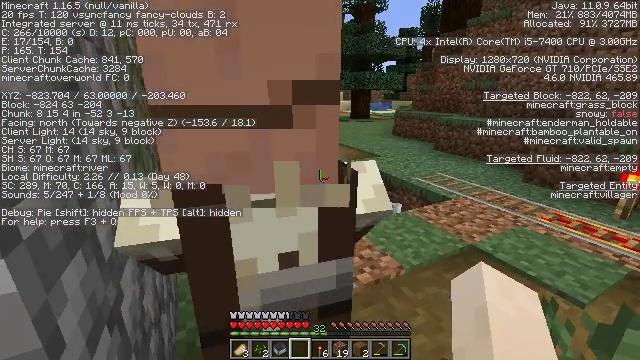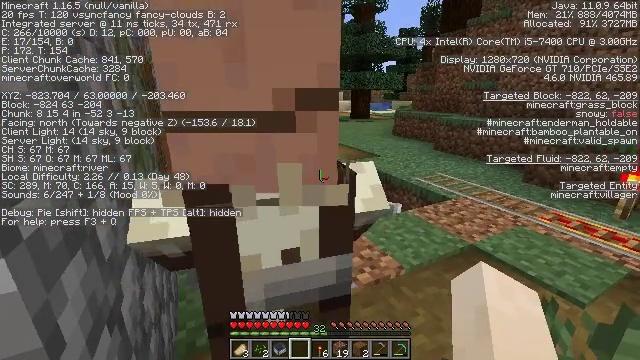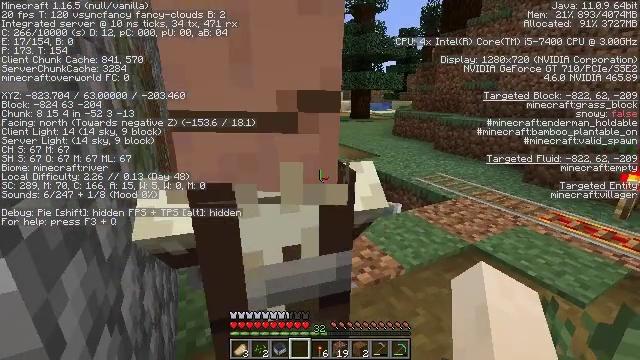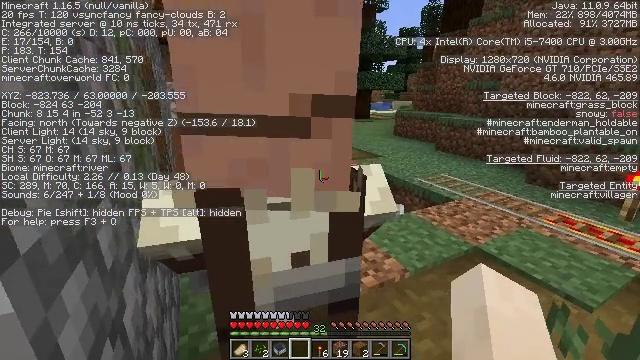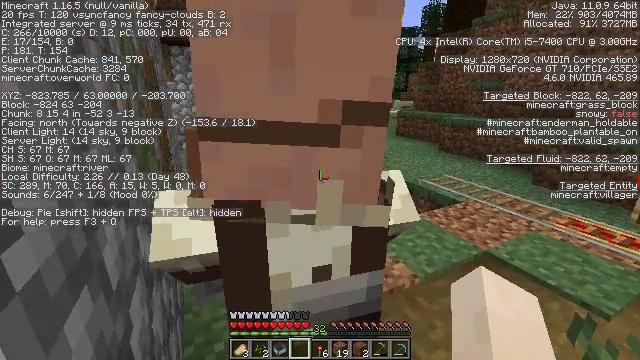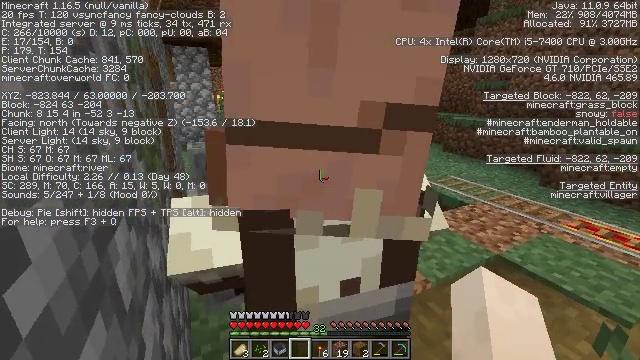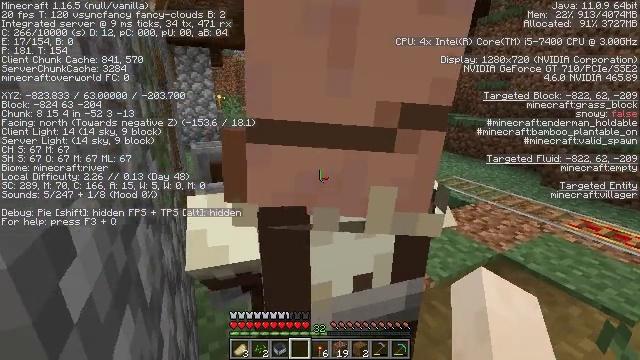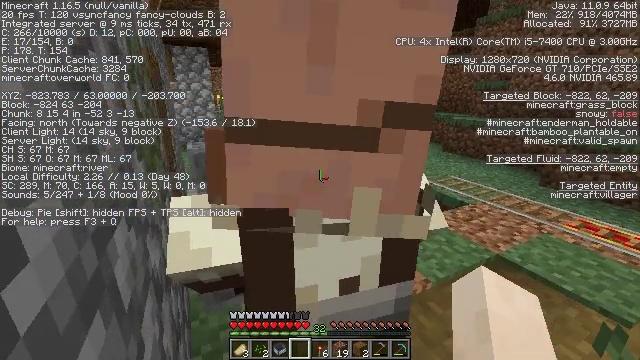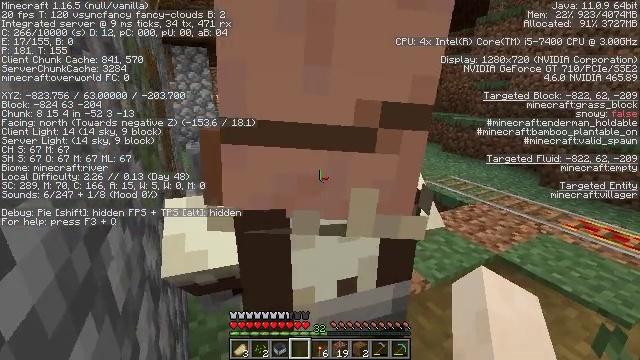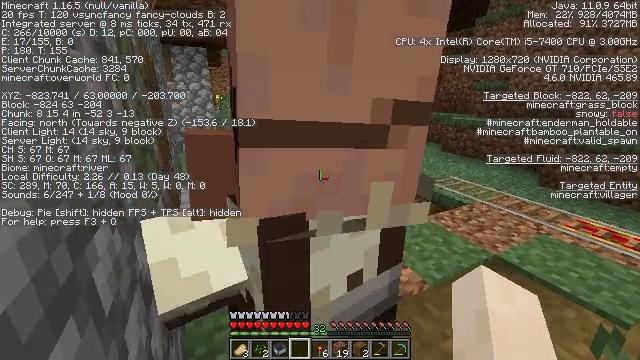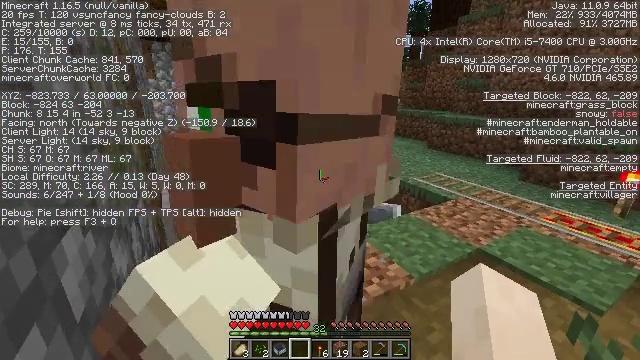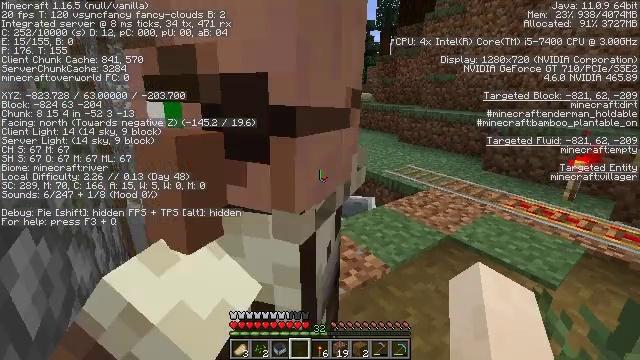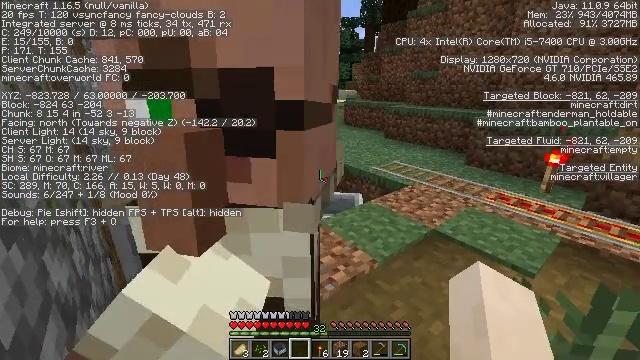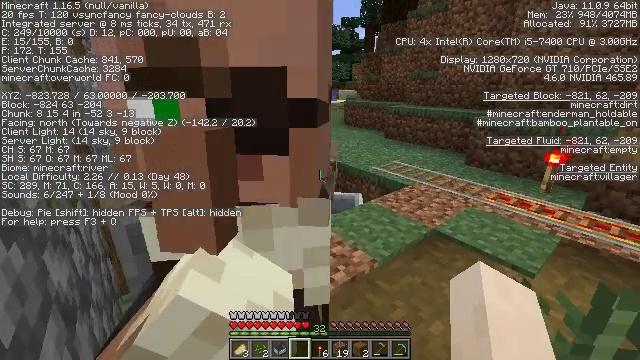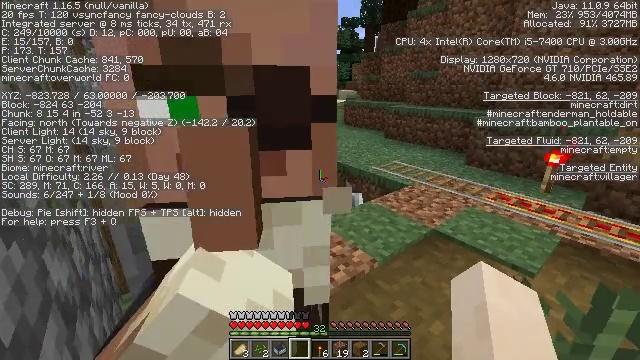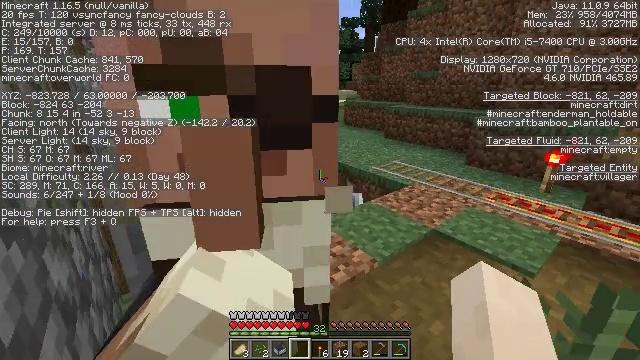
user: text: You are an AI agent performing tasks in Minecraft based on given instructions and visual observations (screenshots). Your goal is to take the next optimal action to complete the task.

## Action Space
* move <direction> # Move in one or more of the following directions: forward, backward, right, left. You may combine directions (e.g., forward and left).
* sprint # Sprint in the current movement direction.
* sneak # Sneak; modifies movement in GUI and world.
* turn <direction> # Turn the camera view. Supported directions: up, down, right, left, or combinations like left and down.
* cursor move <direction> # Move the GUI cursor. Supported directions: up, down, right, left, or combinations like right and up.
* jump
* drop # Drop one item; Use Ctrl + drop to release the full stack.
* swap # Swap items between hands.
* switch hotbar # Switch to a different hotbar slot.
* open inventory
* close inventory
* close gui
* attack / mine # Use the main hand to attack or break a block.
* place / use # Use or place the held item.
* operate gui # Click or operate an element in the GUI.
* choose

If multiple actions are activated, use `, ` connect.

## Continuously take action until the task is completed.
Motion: motion action
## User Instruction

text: Attack the grindstone to break it.
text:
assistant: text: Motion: no_op
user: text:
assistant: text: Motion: no_op
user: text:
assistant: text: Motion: move forward and move left
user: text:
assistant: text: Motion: move forward and move left
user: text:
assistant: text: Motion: move forward and move left
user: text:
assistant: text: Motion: move forward
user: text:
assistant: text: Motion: move forward
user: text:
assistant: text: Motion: no_op
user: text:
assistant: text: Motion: no_op
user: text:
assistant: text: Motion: turn right
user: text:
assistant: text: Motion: turn right and down
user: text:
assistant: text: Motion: turn right
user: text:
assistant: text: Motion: no_op
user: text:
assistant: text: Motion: no_op
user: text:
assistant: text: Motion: no_op
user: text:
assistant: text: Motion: turn left
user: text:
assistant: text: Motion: turn left
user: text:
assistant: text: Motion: no_op
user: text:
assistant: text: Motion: move forward and move left
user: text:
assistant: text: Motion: move forward and move left
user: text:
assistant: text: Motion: move forward and move left
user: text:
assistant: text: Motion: move forward and move left
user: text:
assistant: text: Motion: move forward
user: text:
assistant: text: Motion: no_op
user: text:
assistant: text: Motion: no_op
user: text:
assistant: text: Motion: no_op
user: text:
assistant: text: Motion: no_op
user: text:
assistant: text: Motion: no_op
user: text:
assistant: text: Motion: no_op
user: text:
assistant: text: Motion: move forward, turn left